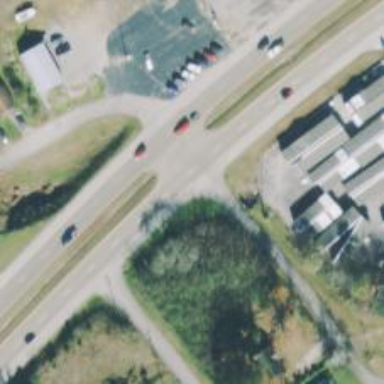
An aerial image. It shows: Trunk link highway.